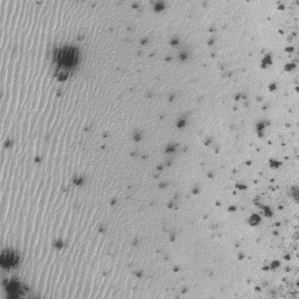
Label: frost